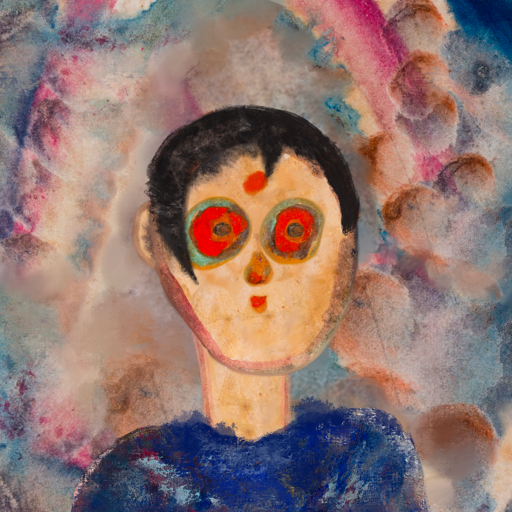
Background: Rupkatha, Head And Neck Front: Childish, Face Front: Sisters, Bust: Irani, Hair Front: Roy_Bahadur, Head Accessory: Blank, Second Necklace: Blank, Necklace: Blank, Baby: Blank